Interaction volume radius: 5 \u00c5
Interaction volume height: 30 \u00c5
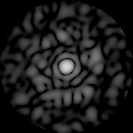
Disorder parameter: 0.8421